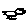
Label: bird